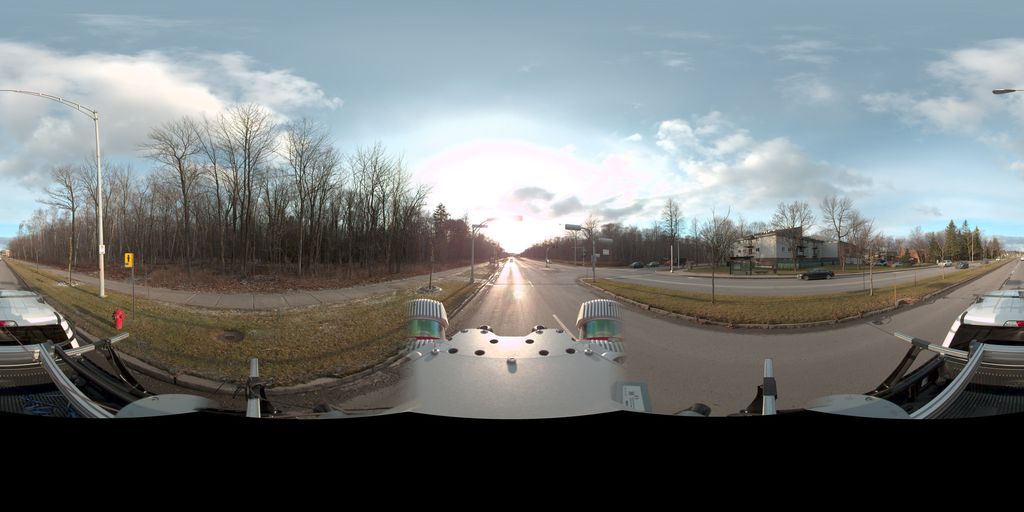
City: quebec_city